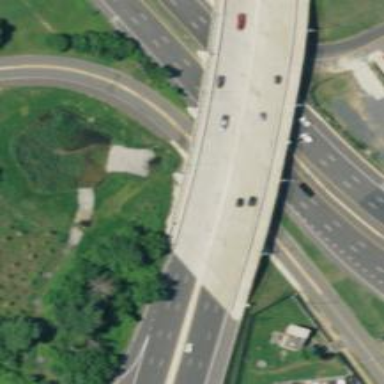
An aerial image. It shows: Motorway bridge with asphalt surface.